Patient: sex M, age 75
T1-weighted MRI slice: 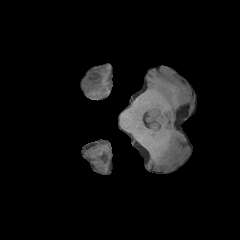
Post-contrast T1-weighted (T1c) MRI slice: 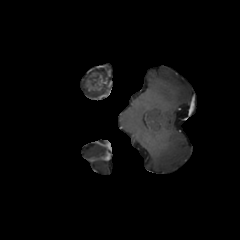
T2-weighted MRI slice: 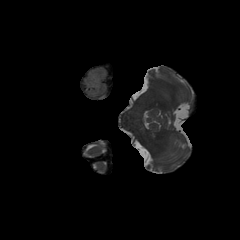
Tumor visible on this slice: yes
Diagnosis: Glioblastoma, IDH-wildtype
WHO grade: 4